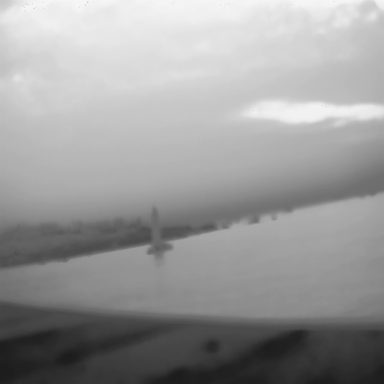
There is a sailboat in the infrared image.